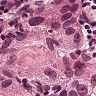
Metastatic tissue present: no